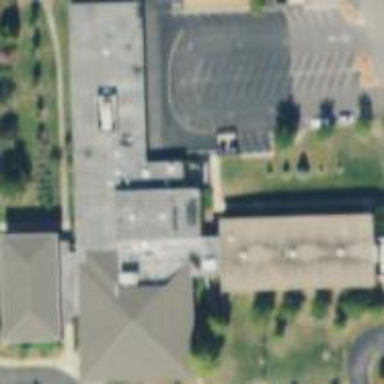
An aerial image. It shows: School building with hipped grey roof and orange walls.